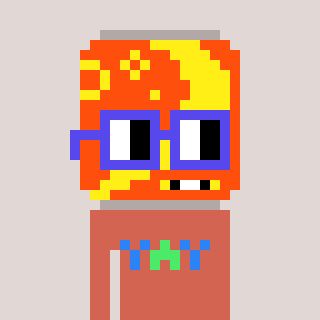
a pixel art character with square blue glasses, a pop-shaped head and a peachy-colored body on a warm background